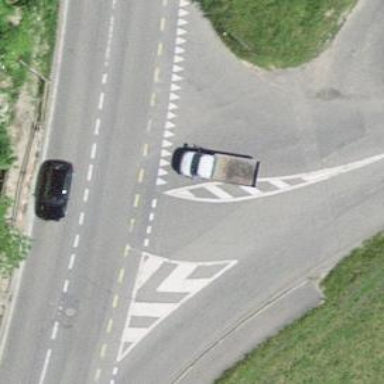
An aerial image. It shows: Road with "give way" sign.